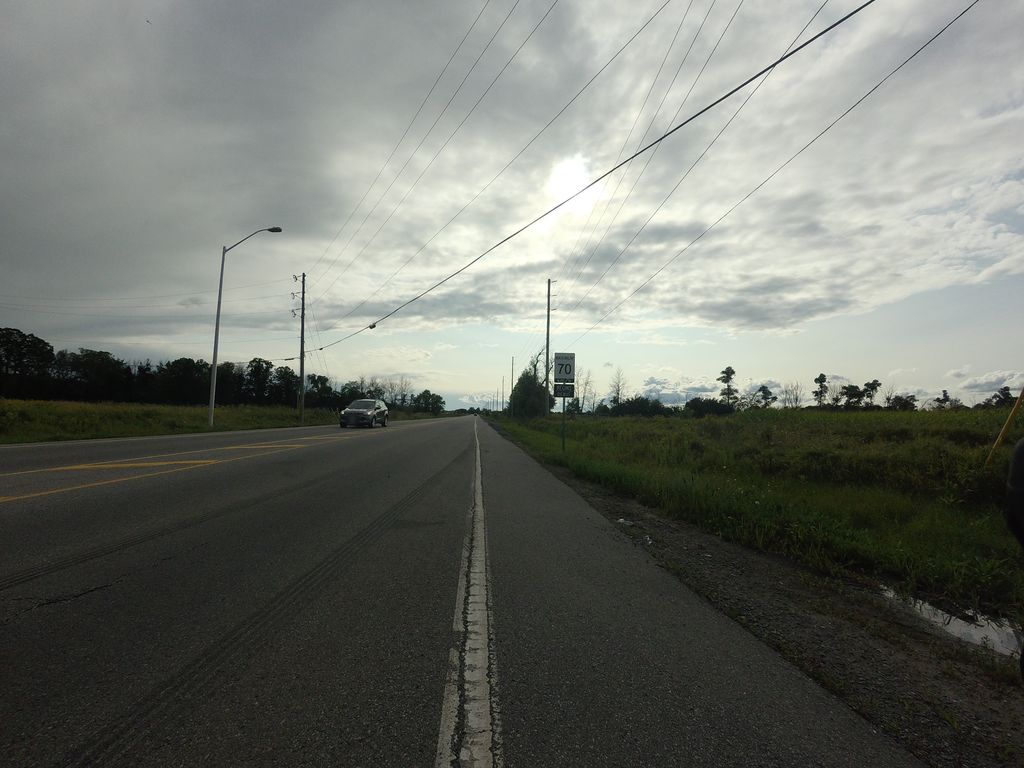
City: ottawa-gatineau